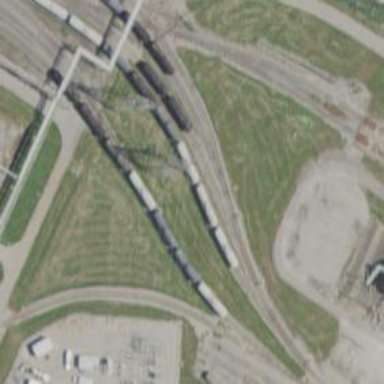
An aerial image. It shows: Rail spur service.